Question: I have some hyperlinks on my spreadsheet and use the Select Case Target.TextToDisplay to follow the hyperlinks. They all work fine except for one hyperlink in cell E25. The hyperlink is created, but because the value of the cell is dynamic (changes with the selection of a combobox), I cannot set a specific text to find and follow the hyperlink. I created a variable and tried to use that value to follow the hyperlink, but it would not. The hyperlink is supposed to open a pdf report.
Here is what I wrote, again, the hyperlink is created, but when clicked it does not open the report. The issue is on the last Case. The attached screenshot shows the hyperlinked cell. As the combobox values change so does the value in E25. The link is supposed to go to a pdf report with the same name plus .pdf
'''
Private Sub dsbPositionBoard_FollowHyperlink(Target As Microsoft.Office.Interop.Excel.Hyperlink) Handles Me.FollowHyperlink
'This procedure runs when any of the hyperlinked cells in the position dashboard are clicked
'The hyperlinks open the frmDefinition on the assigned defintion. The procedure calls
'the function.
'The hyperlinked cells are assigned under the ThisWorkbook/Open event.
Dim definitionForm As New frmDefinitions
xlWB = CType(Globals.ThisWorkbook.Application.ActiveWorkbook, Excel.Workbook)
xlWSPOS = CType(xlWB.Sheets("positionBoard"), Excel.Worksheet)
Dim xlRng As Excel.Range = DirectCast(xlWSPOS.Range("E25"), Excel.Range)
Dim jobCodeReport As String = DirectCast(xlRng.Value.ToString, String)
Dim xlWBPath As String
xlWBPath = Globals.ThisWorkbook.Application.ActiveWorkbook.Path
Select Case Target.TextToDisplay
Case "Exempt"
definitionForm.tmr_out.Enabled = True
sheetView.exemptDefinition()
Case "Employee Pay Distribution for Ranges", "Low Third", "Upper Third"
definitionForm.tmr_out.Enabled = True
sheetView.lowerThirdDefinition()
Case "Market Percentiles"
definitionForm.tmr_out.Enabled = True
sheetView.marketPercentileDefinition()
Case "Min", "Mid", "Max", "Salary Range to Mkt"
definitionForm.tmr_out.Enabled = True
sheetView.payGradeWidthDefintion()
Case "Total Cash Compensation Data"
definitionForm.tmr_out.Enabled = True
sheetView.totalCashCompDefition()
Case "Compa-Ratio"
definitionForm.tmr_out.Enabled = True
sheetView.compaRatioDefinition()
Case "Click here to build ranges"
customRanges()
Case "T-test Results", "Median Test Results"
Globals.refCohortAnalysis.Select()
Case jobCodeReport
System.Diagnostics.Process.Start(xlWBPath & "" & jobCodeReport & ".pdf")
End Select
'''
End Sub
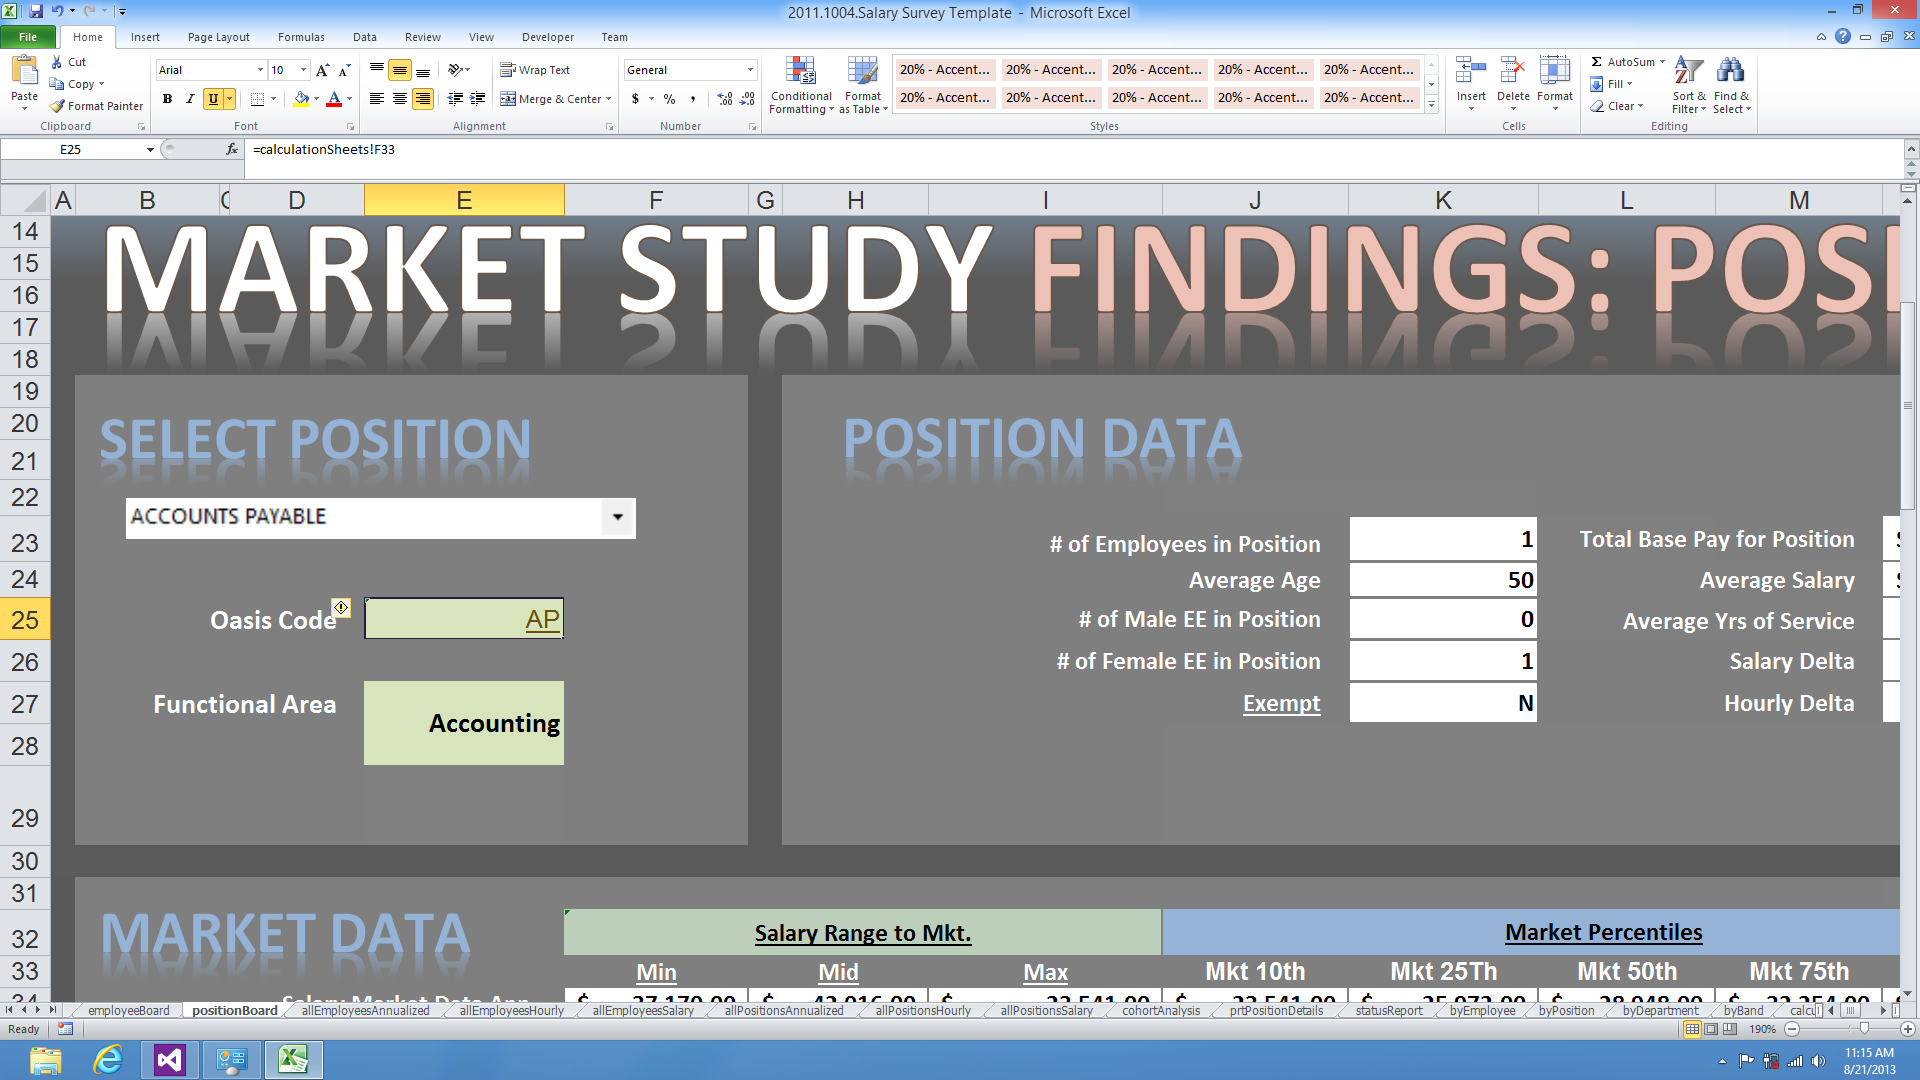
Answer: You could create a case statement for each ComboBox Option, then depending on what case (string) is selected open your .pdf that way.